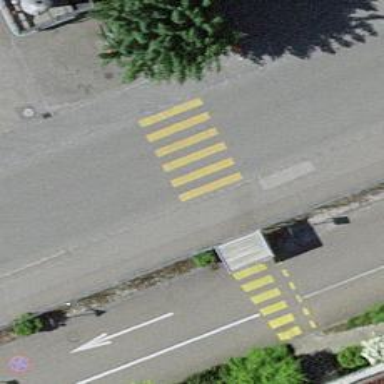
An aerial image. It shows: Zebra crossing on the road.